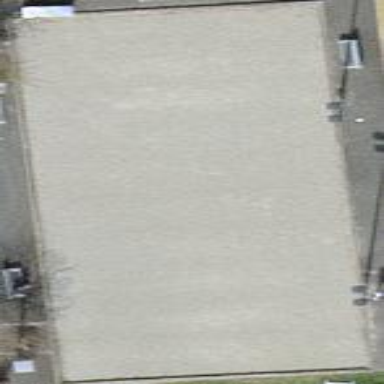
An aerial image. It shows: Gravel pitch for boules leisure activity.